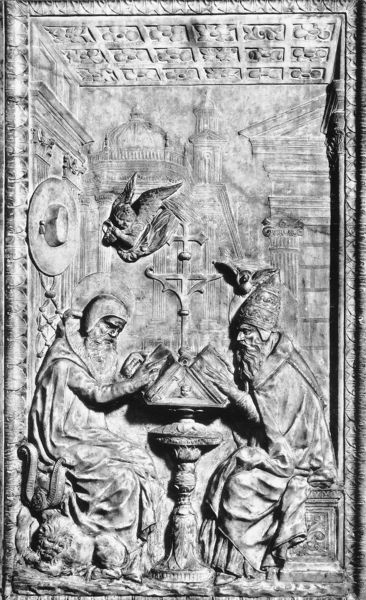
Titel: Die Hl. Hieronymus und Gregor der Große
Künstler: Francesco Laurana
Standort: Palermo, S. Francesco d’Assisi (EU - I)
Schlagwörter: vogel, menschen, stadt, grau, holz, hut, hüte, männer, schwarz, weiss, rahmen, gewand, sitzend, decke, engel, putte, relief, bücher, weis, kuppel, bischof, papst, lesen, bronze, foto, buch, kreuz, kardinal, pult, mitra, kassetten, löwe, blättern, apostel, putteb, christliches relief